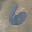
Label: 6